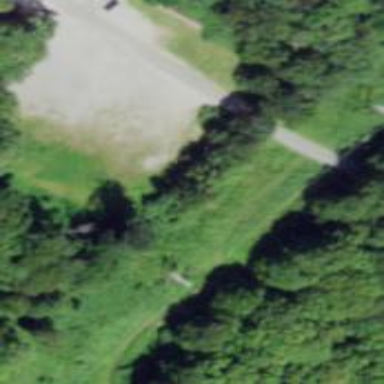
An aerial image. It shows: Parking area with unpaved surface.